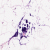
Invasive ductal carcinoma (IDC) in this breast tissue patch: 0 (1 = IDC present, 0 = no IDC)